Aerial crown-view tile of a tropical tree (Barro Colorado Island, Panama), acquired 20250818:
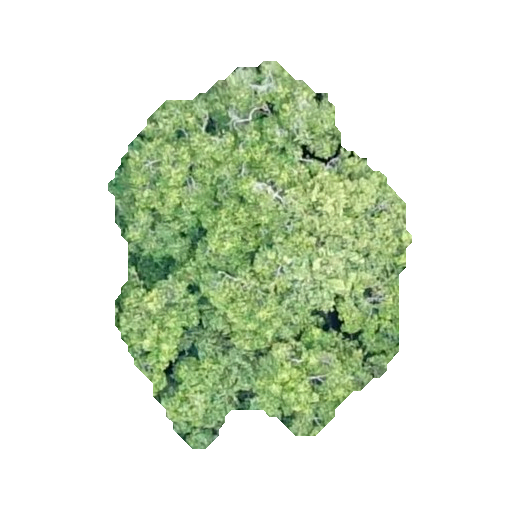
Species: Guatteria lucens
GBIF accepted scientific name: Guatteria lucens
Crown area: 119.111 m²